Question: I need the following barplot with special axis marks. I tried for while but have difficulties getting it to work. Especially my axis-labels need to change their direction. I know that I have to use 'axTicks', 'axis' and 'barplot' commands. Anyone with an idea?
How it should look like:

Here is my data:
'''
bpsamplevalues<-structure(c(21.3389252731795, 18.9930828477016, 19.4378755546201,
22.1009743407998, 23.8099463895258, 18.9706355343085, 19.4619810121121,
19.3433394825869, 26.8760997862876, 19.0948710373689), .Names = c("Div 1",
"Div 2", "Div 3", "Div 4", "Div 5", "Div 6", "Div 7", "Div 8",
"Div 9", "Div 10"))
'''
I started with this code but I can not find a solution to get further:
'''
barplot(bpsamplevalues, col="#87DEE1", axes=F, names.arg=F)
'''
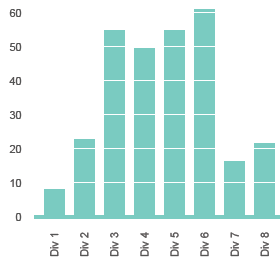
Answer: You may try this. It is the 'las' argument which sets the orientation of axes labels. See '?par' for more information.
'''
barplot(bpsamplevalues, col = "#87DEE1", axes = FALSE, las = 2)
axis(side = 2, tick = FALSE, las = 1)
grid(nx = NA, ny = NULL, col = "white", lty = "solid")
'''